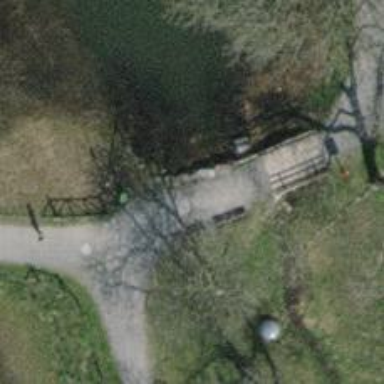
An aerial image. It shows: Brown bench.